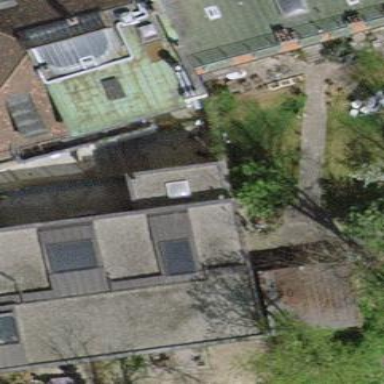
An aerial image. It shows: View of roof of building.